Круглую резиновую лодку оттолкнули от берега озера со скоростью $v_{0}$ и она проплыла расстояние $S_{0}$ до остановки. Такую же лодку оттолкнули от берега речки так, что ее скорость в начале свободного плавания оказалась равной $v_{0}$ и была направлена перпендикулярно течению. К моменту остановки относительно воды лодка проплыла путь $S_{1}=\alpha S_{0}$ в системе отсчета, связанной с водой.
С какой скоростью $V$ относительно берега плыла лодка в тот момент, когда она достигла середины речки, ширина которой $H=\alpha S_{0}$. Считайте, что $\alpha=\frac{5}{4}$, сила сопротивления движению лодки в воде прямо пропорциональна относительной скорости, а скорость течения реки всюду одинакова.
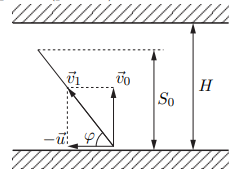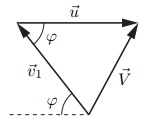
Решение: Пусть $\Delta v$ - изменение скорости $v$ лодки за малый промежуток времени $\Delta t$. Напишем второй закон Ньютона для движения лодки в озере: $$ \frac{m \Delta v}{\Delta t}=-k v $$ $m$ - масса лодки, $k$ - коэффициент пропорциональности между силой сопротивления воды и скоростью лодки. Заметим, что $v \Delta t=\Delta S$ - перемещение лодки за промежуток времени $\Delta t$, поэтому полученное соотношение можно переписать в виде $m \Delta v=-k \Delta S$. Рассмотрим движение лодки в речке. В системе отсчета, связанной с водой, лодка до остановки движется прямолинейно с начальной скоростью $$ v_{1}=\sqrt{v_{0}^{2}+u^{2}} $$ где $u$ - скорость речки (см. рисунок).  Как и для движения лодки в озере, имеет место соотношение $m v_{1}=k S_{1}$, из которого легко получить $v_{1}=\alpha v_{0}$. Учитывая $(1)$, найдем $v_{0} \sqrt{\alpha^{2}-1}$. Угол $\varphi$ между векторами $\vec{v}_{1}$ и $(-\vec{u})$ определяется соотношениями $$ \begin{aligned} &\sin \varphi=\frac{S_{0}}{S_{1}}=\frac{1}{\alpha} \\ &\cos \varphi=\sqrt{1-\frac{1}{\alpha^{2}}} \end{aligned} $$ Просуммировав уравнение $m \Delta v=-k \Delta S$ по времени движения лодки до середины речки, получим $$ m\left(v_{1}-v_{1}^{\prime}\right)=k \frac{H}{2 \sin \varphi} . $$ Отсюда скорость лодки на середине речки $$ v_{1}^{\prime}=v_{1}-\frac{k H}{2 m \sin \varphi}=\alpha\left(1-\frac{\alpha}{2}\right) v_{0}. $$ Скорость лодки относительно берега в тот же момент времени найдем из теоремы косинусов для треугольника скоростей (см. рисунок ниже): $$ V=\sqrt{u^{2}+v_{1}^{\prime 2}-2 u v_{1}^{\prime} \cos \varphi}=\sqrt{1-\alpha+\frac{\alpha^{4}}{4}} v_{0}=\frac{3}{32} \sqrt{41} v_{0} \approx 0,6 v_{0} $$
Ответ: $$ V=\sqrt{u^{2}+v_{1}^{\prime 2}-2 u v_{1}^{\prime} \cos \varphi} \approx 0,6 v_{0} $$
Темы:
T, Механика, Кинематика, Вязкое трение, Сложение скоростей, Всероссийские